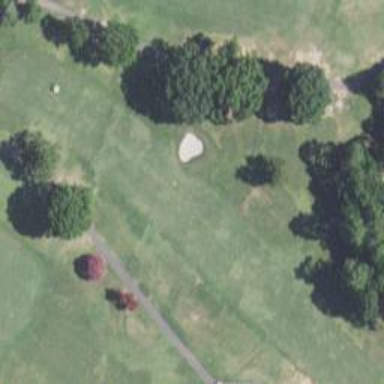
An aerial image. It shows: View of golf hole.